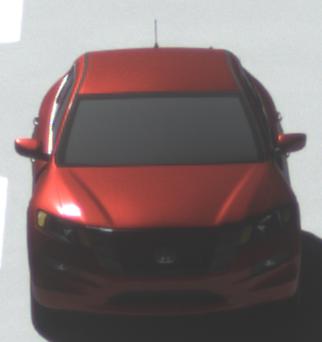
Make: Honda
Model: Crosstour
Detailed model: -
Model produced from: 2009
Model produced until: 2012
Doors: 4
Color: red
Road condition: dry road
Daytime: morning or afternoon
Contrast: high contrast